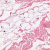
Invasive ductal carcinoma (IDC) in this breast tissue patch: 0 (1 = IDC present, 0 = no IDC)